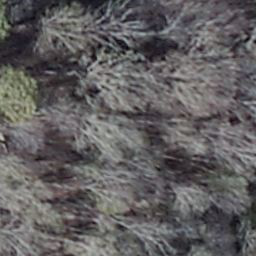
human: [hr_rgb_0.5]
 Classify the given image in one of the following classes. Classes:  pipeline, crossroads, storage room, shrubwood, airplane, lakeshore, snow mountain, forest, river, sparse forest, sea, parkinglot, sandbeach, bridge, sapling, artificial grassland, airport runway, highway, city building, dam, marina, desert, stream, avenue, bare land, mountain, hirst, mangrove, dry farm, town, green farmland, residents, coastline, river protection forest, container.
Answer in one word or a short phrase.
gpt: shrubwood